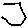
Label: hexagon